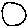
Label: circle